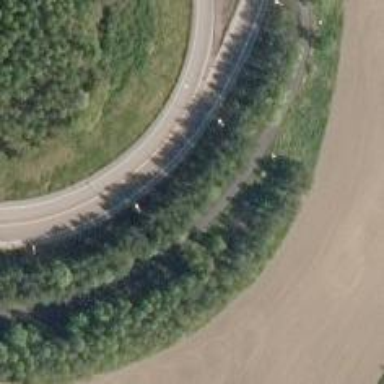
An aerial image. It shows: Asphalt trunk link road.